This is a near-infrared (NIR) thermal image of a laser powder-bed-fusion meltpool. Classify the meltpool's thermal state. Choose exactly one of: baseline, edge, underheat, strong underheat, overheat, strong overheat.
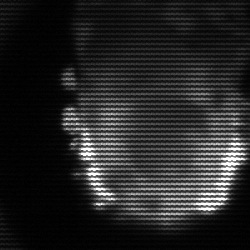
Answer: baseline